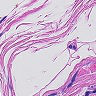
Metastatic tissue present: no